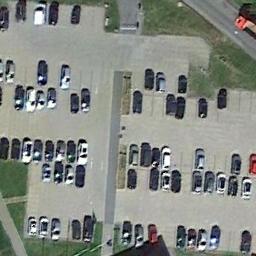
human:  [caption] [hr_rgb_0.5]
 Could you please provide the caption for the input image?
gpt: The parking lot is next to the grass .

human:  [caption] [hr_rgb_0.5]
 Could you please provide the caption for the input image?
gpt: Four rows of cars were parked in the open space in front of the building .

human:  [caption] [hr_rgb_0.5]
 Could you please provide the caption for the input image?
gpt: The parking lot has some neatly arranged cars .

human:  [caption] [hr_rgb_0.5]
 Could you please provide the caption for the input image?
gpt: Many cars of different styles are on the parking lot .

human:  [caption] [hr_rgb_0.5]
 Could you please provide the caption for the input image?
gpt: There are some green lawns beside the parking lot with some cars .